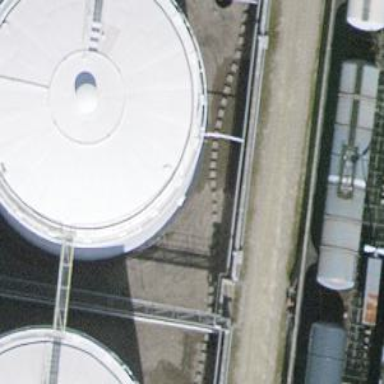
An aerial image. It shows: Storage tank building.